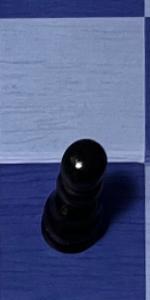
Label: Pawn_Black